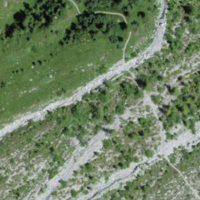
EUNIS habitat code: 31
Species observed at this site:
Campanula rotundifolia
Dryas octopetala